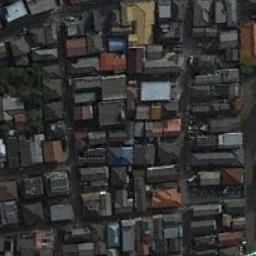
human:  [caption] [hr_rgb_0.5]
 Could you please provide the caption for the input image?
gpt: The dense residential is next to the road and some trees .

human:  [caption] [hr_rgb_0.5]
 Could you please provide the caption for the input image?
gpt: Residential areas are sparsely spaced .

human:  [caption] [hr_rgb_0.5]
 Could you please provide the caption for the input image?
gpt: Many roads and neatly arranged houses in densely populated areas .

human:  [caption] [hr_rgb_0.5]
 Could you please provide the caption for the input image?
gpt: A dense residential area has lots of houses with different colors of roofs .

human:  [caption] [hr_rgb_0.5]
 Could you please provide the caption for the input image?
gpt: There are buildings of different colors on a dense residential area .